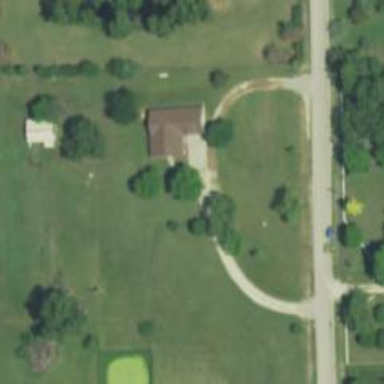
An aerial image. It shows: Driveway leading to service road.